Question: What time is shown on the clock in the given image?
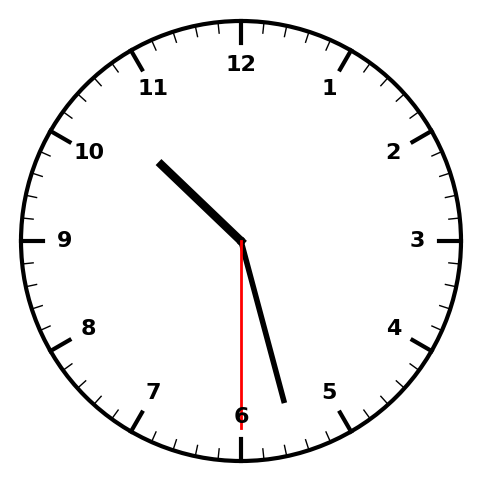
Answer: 10:27:30